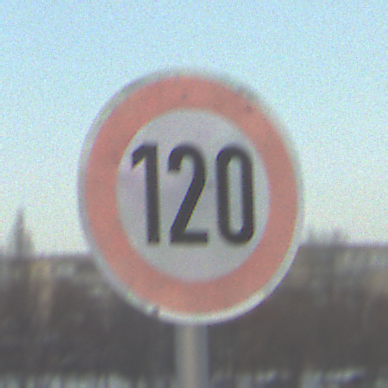
Verkehrszeichen: Geschwindigkeit120
Umgebung: Outdoor, Nature
Tageszeit: SunriseSunset
Wetter: PartlyCloudy
Licht: Natural
Jahreszeit: NotSpecified
Kontrast: LowContrast